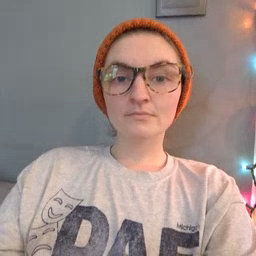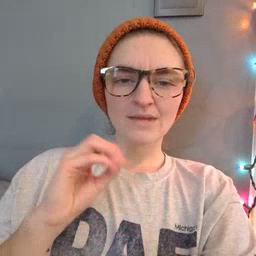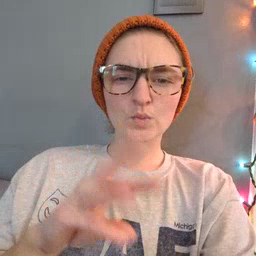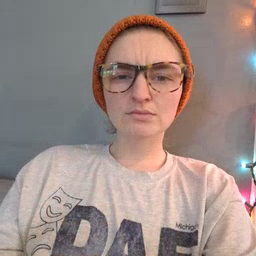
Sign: owie